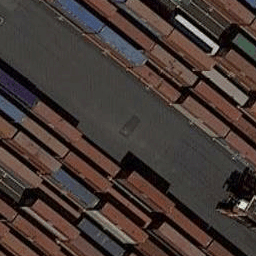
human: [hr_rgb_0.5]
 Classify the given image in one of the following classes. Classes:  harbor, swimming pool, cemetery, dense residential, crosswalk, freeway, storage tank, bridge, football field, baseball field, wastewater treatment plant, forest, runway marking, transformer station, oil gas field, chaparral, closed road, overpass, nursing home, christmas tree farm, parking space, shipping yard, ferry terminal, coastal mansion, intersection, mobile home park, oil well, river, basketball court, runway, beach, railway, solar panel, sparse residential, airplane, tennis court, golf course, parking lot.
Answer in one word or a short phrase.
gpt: shipping yard